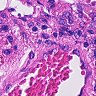
Metastatic tissue present: no